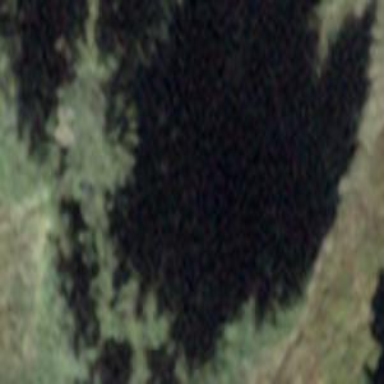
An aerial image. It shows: Forest area.